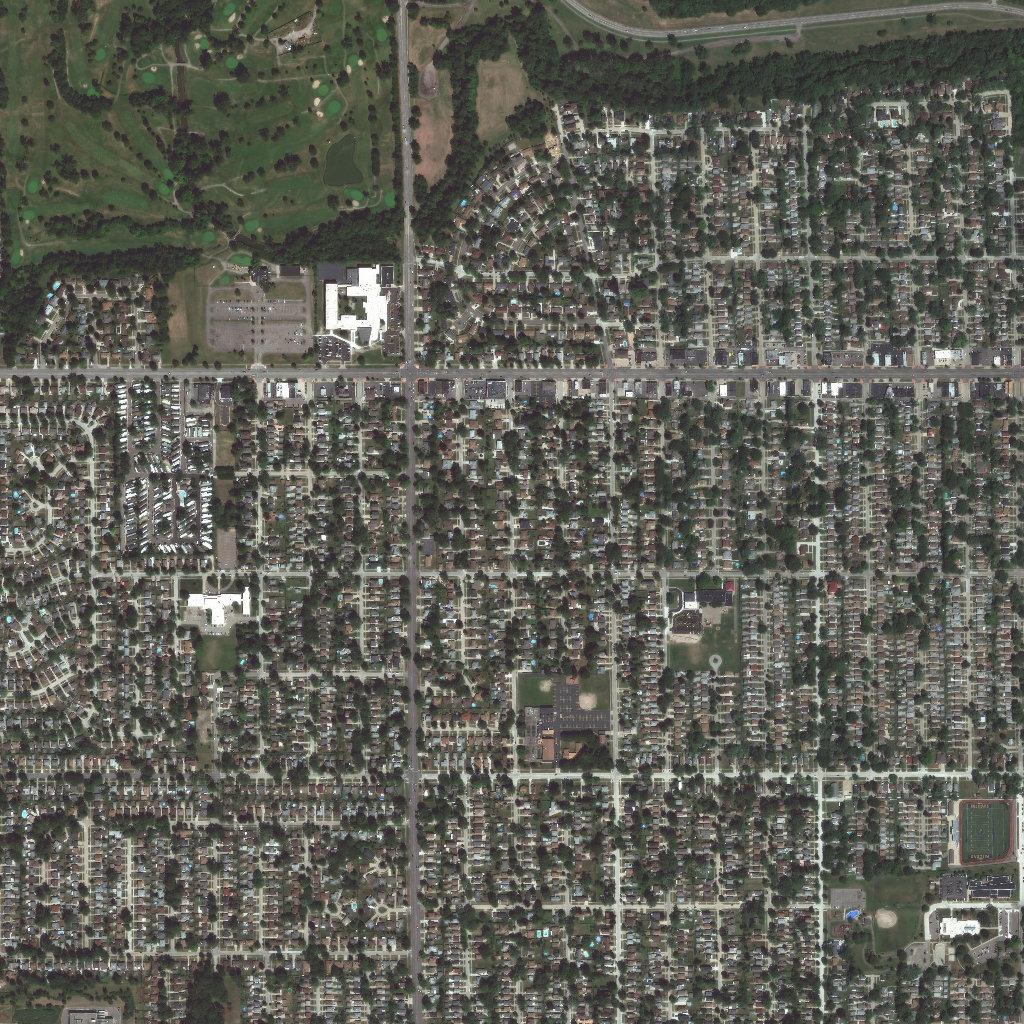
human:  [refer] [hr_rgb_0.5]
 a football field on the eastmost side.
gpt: <box>[[93, 78, 97, 83, 0]]</box>